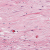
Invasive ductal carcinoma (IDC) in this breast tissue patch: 0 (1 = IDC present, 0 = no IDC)